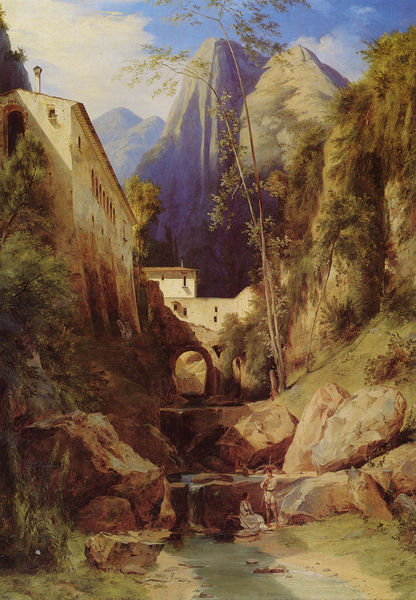
Titel: Mühlental bei Amalfi
Künstler: Karl Blechen
Standort: Leipzig
Institution: Museum der Bildenden Künste
Schlagwörter: baum, berg, blau, blätter, felsen, gemälde, himmel, laub, mann, schatten, wasser, weiß, wolken, badende, bäume, fluss, frauen, grün, landschaft, menschen, ocker, sitzen, ufer, braun, fenster, frau, hell, kleid, licht, männer, schwarz, türkis, dach, gebäude, gras, gürtel, haus, rasen, weg, wiese, wolke, beige, gespräch, architektur, stehen, stein, steine, öl, ast, bach, gräser, horizont, häuser, hügel, natur, strauch, brücke, busch, büsche, sonne, sträucher, paar, pflanze, pflanzen, tal, wald, wasserfall, bogen, fassade, italien, stab, abhang, berge, fels, gebirge, gipfel, hang, dorf, mauer, wise, massiv, schlucht, steil, damm, figuren, romantik, treppe, durchgang, stufen, hoch, schneise, tor, panorama, bögen, wei, burg, bayern, kloster, torbogen, alpen, rinnsal, festung, lichtung, abgrund, liebespaar, ehepaar, anwesen, blua, romantisch, liebende, gebirgsbach, gebirgsfluss, schatte, begegnung, siedlung, versteck, brocken, gestrüpp, gebirgslandschaft, hänge, koch, kaskaden, klamm, alpenlandschaft, gen, wildbach, rottmann, fundament, quelle, kraftwerk, bebäude, ocer, weiler, hackert, shorts, flüsschen, wehrhaft, hirt, einsiedelei, stützmauer, eremitage, venezien, faltengebirge, rendezvous, bollwerk, gumpe, felsenb, friaul, sclucht, nox, bgebirge